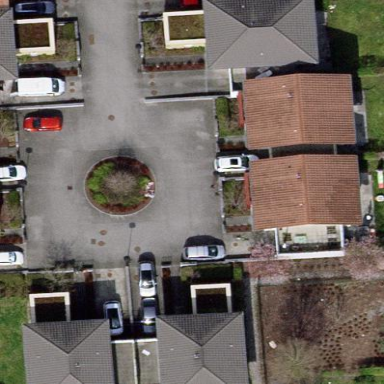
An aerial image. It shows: Roundabout on living street.